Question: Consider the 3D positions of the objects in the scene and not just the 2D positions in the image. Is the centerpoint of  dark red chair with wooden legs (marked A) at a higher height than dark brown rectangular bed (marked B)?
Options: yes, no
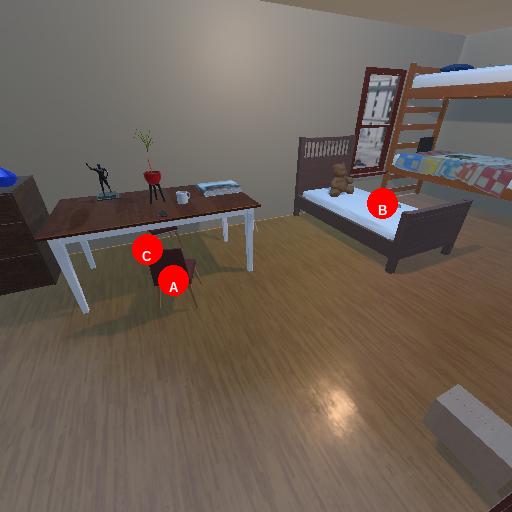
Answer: yes